Interaction volume radius: 10 \u00c5
Interaction volume height: 25 \u00c5
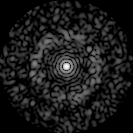
Disorder parameter: 0.8388